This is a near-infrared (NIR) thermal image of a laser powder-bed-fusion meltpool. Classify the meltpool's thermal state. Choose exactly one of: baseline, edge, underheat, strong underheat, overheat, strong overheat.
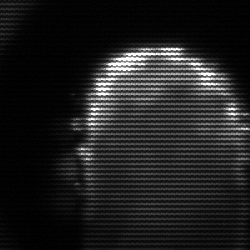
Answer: baseline